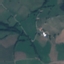
Label: Pasture